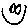
Label: smiley face